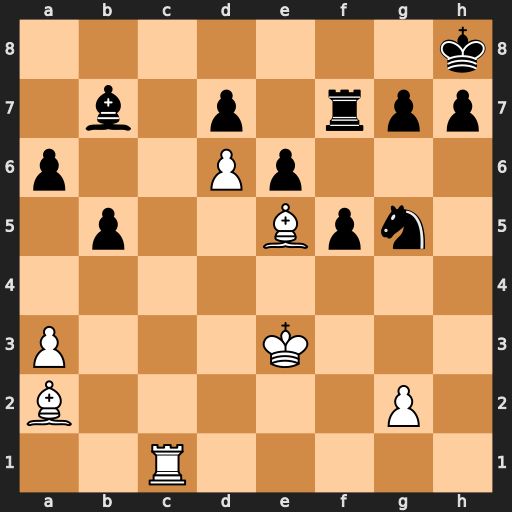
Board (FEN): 7k/1b1p1rpp/p2Pp3/1p2Bpn1/8/P3K3/B5P1/2R5
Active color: w
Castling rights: -
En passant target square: -
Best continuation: Rc7 h6 Rxb7